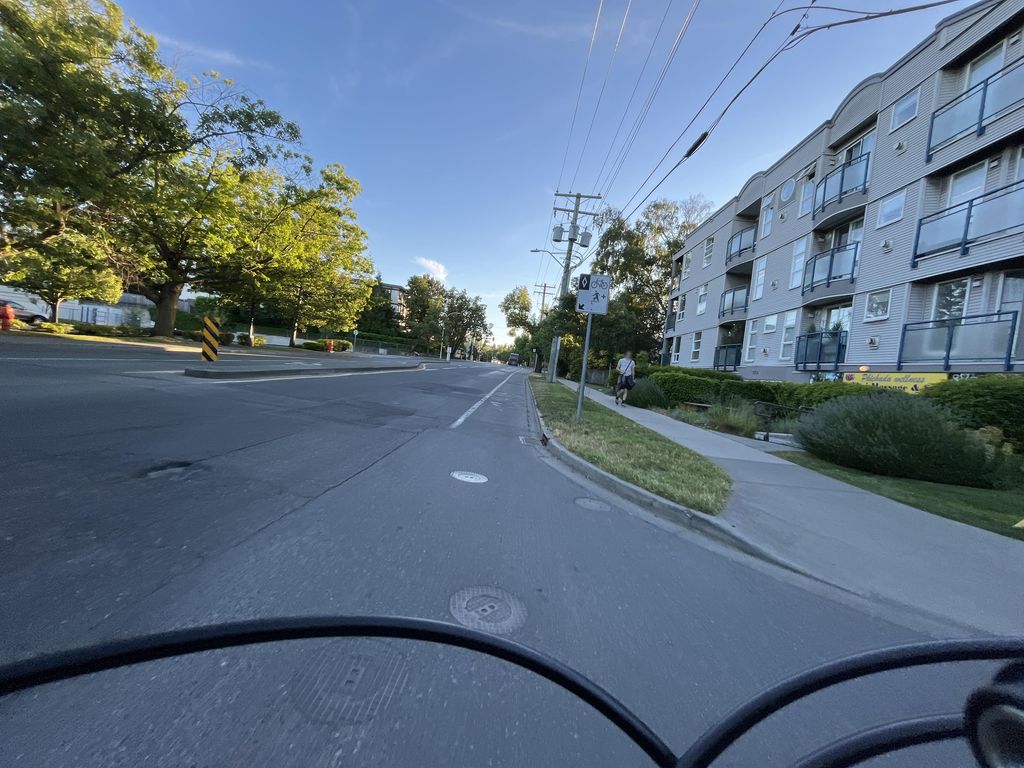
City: victoria